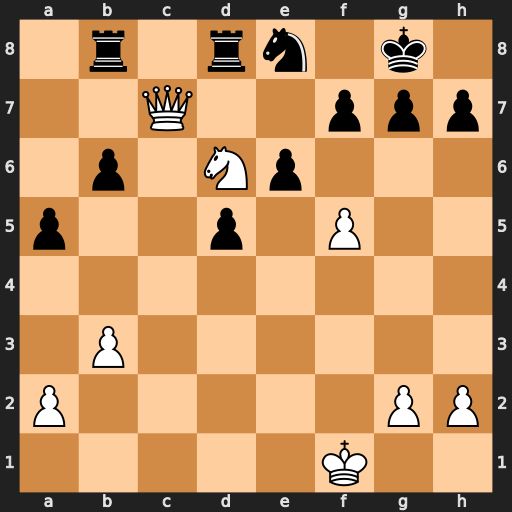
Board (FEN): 1r1rn1k1/2Q2ppp/1p1Np3/p2p1P2/8/1P6/P5PP/5K2
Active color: w
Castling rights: -
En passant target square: -
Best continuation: Qxf7+ Kh8 Qf8#